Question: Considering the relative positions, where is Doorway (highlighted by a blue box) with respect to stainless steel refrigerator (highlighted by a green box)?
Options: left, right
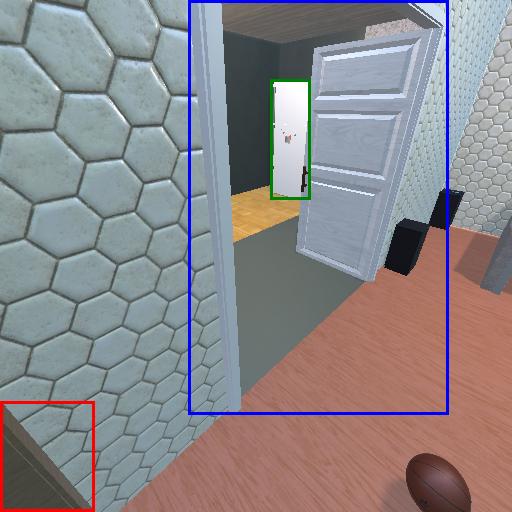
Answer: left